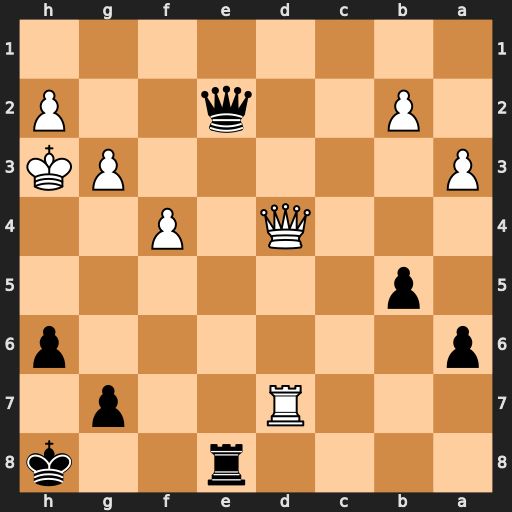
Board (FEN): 4r2k/3R2p1/p6p/1p6/3Q1P2/P5PK/1P2q2P/8
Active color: b
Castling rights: -
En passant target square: -
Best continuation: Qh5+ Kg2 Re2+